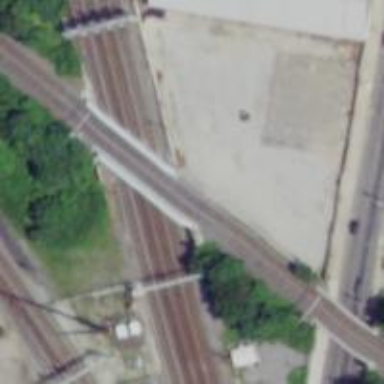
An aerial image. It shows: Rail on embankment with electrified contact lines.